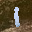
Label: 1